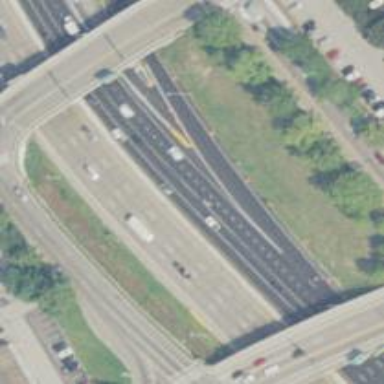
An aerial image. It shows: Asphalt motorway.